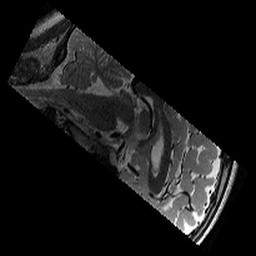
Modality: T2w
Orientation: sagittal
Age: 11
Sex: female
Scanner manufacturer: siemens
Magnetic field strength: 3 T
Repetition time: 9.23 s
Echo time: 0.067 s